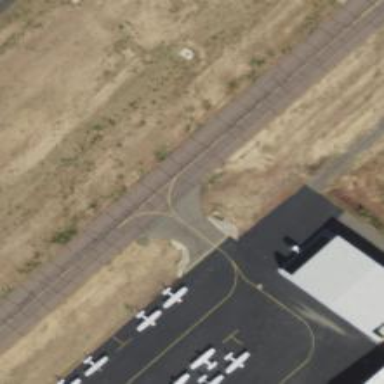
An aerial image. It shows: Image of taxiway at airport.